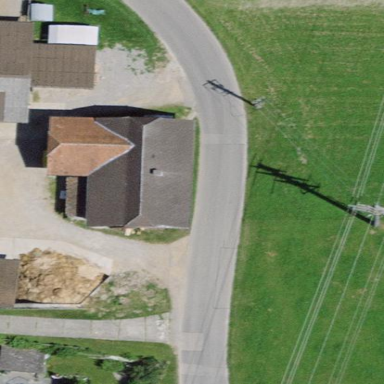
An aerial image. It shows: Barn.